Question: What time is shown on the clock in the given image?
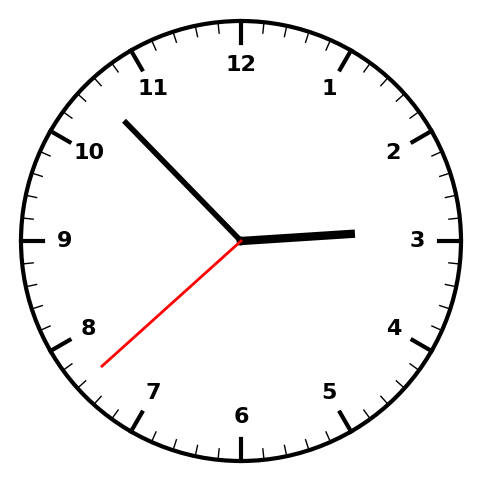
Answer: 02:52:38